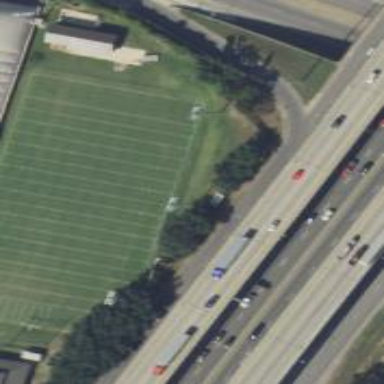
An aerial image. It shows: American football pitch.